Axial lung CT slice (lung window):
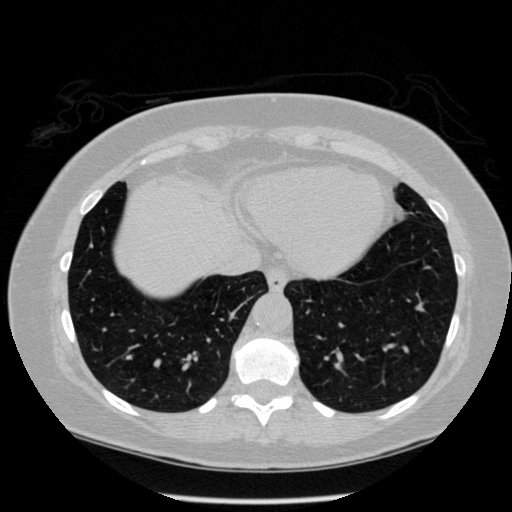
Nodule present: no